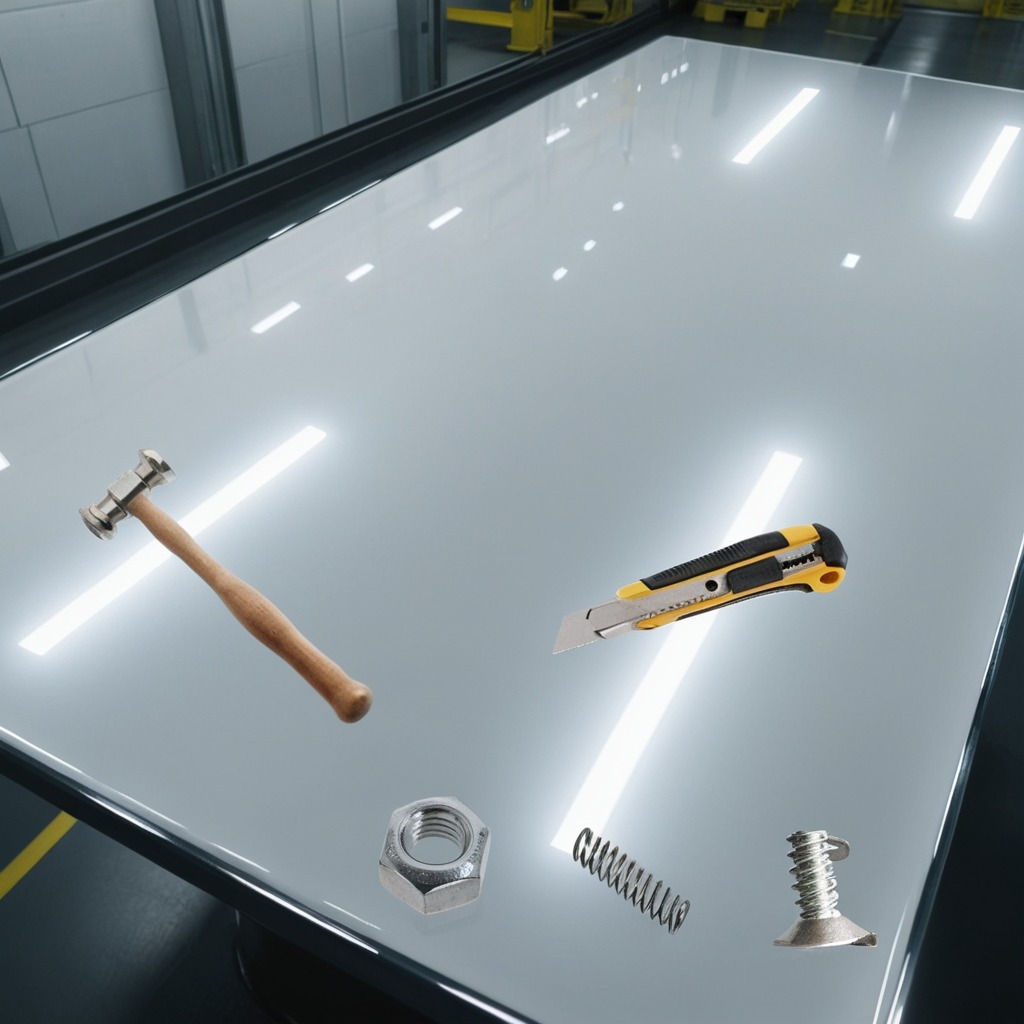
A hammer is lying on a table in industrial lighting.